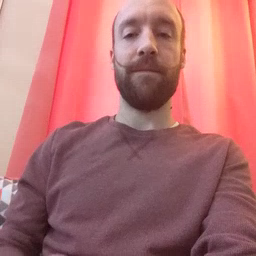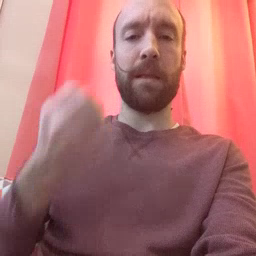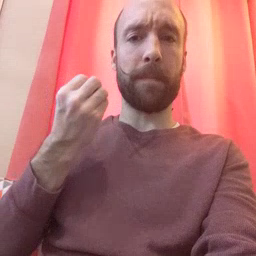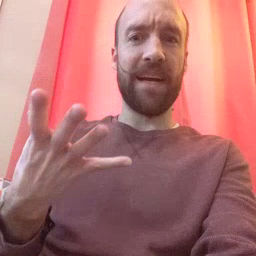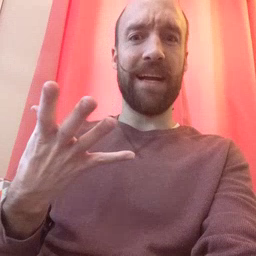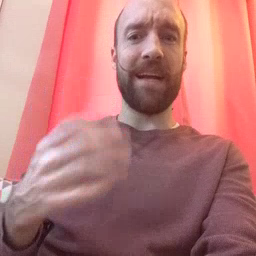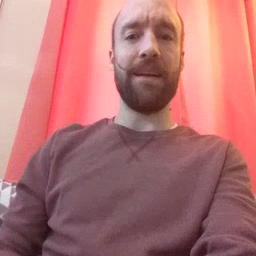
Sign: many